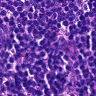
Metastatic tissue present: no